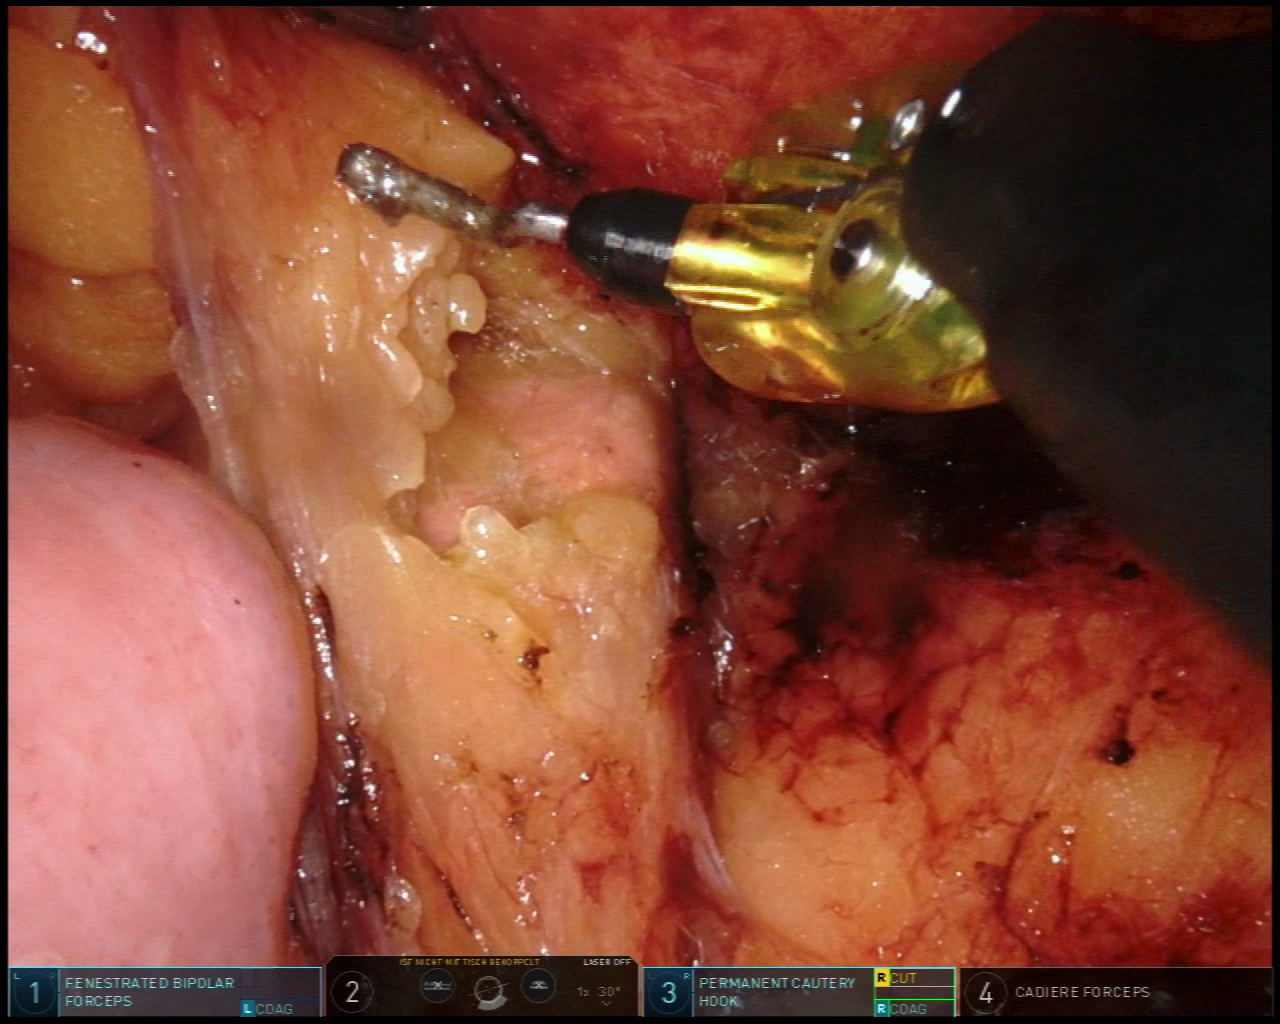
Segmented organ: pancreas
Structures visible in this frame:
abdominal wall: no
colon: no
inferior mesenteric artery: no
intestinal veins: no
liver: no
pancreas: yes
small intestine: yes
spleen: no
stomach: no
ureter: no
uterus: no
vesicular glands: no